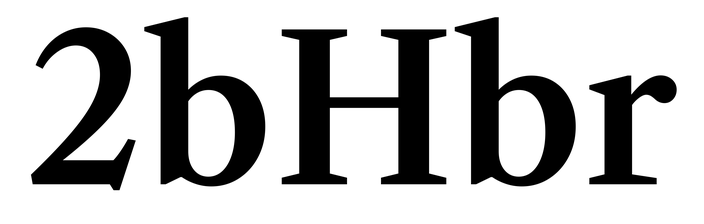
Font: LibreCaslonText_SemiBold